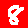
Digit: 8